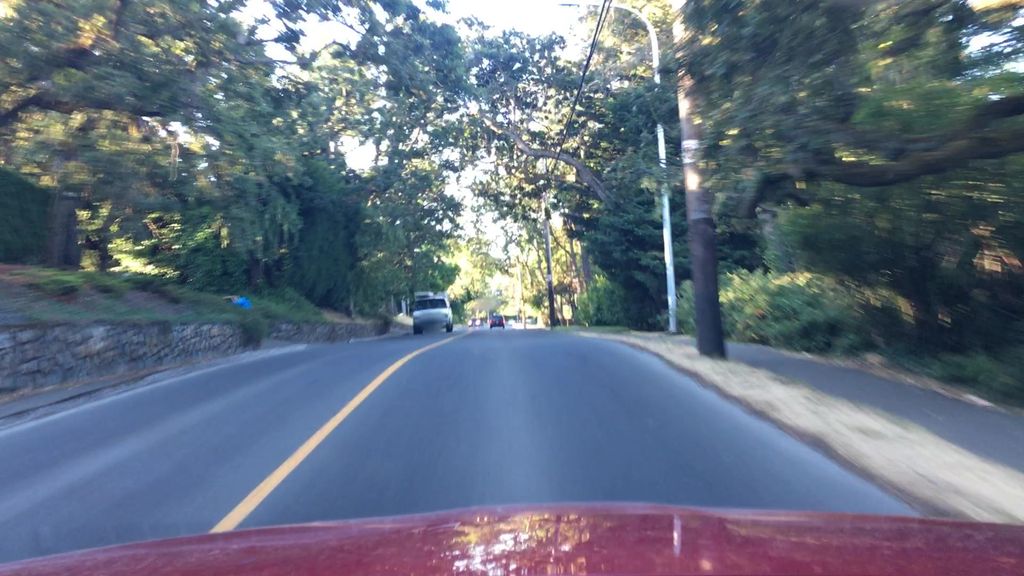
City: victoria